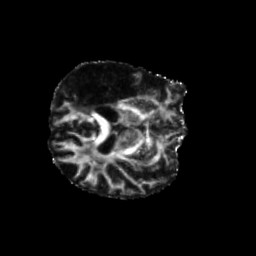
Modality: FA
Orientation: axial
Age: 72
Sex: male
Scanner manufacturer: siemens
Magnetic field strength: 3 T
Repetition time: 5.25 s
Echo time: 0.08 s